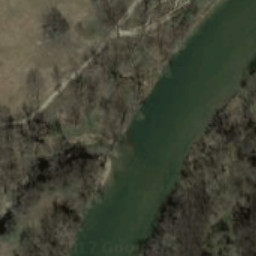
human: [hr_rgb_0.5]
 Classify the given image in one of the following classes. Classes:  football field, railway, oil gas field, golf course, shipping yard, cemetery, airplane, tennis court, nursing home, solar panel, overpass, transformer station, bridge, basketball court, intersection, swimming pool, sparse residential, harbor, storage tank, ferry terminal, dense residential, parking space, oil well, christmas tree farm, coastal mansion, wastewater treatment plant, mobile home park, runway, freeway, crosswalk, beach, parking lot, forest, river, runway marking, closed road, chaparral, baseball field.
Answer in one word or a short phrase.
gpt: river